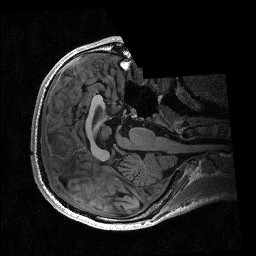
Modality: T1w
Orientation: axial